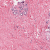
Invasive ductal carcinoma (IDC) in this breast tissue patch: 0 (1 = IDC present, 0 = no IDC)